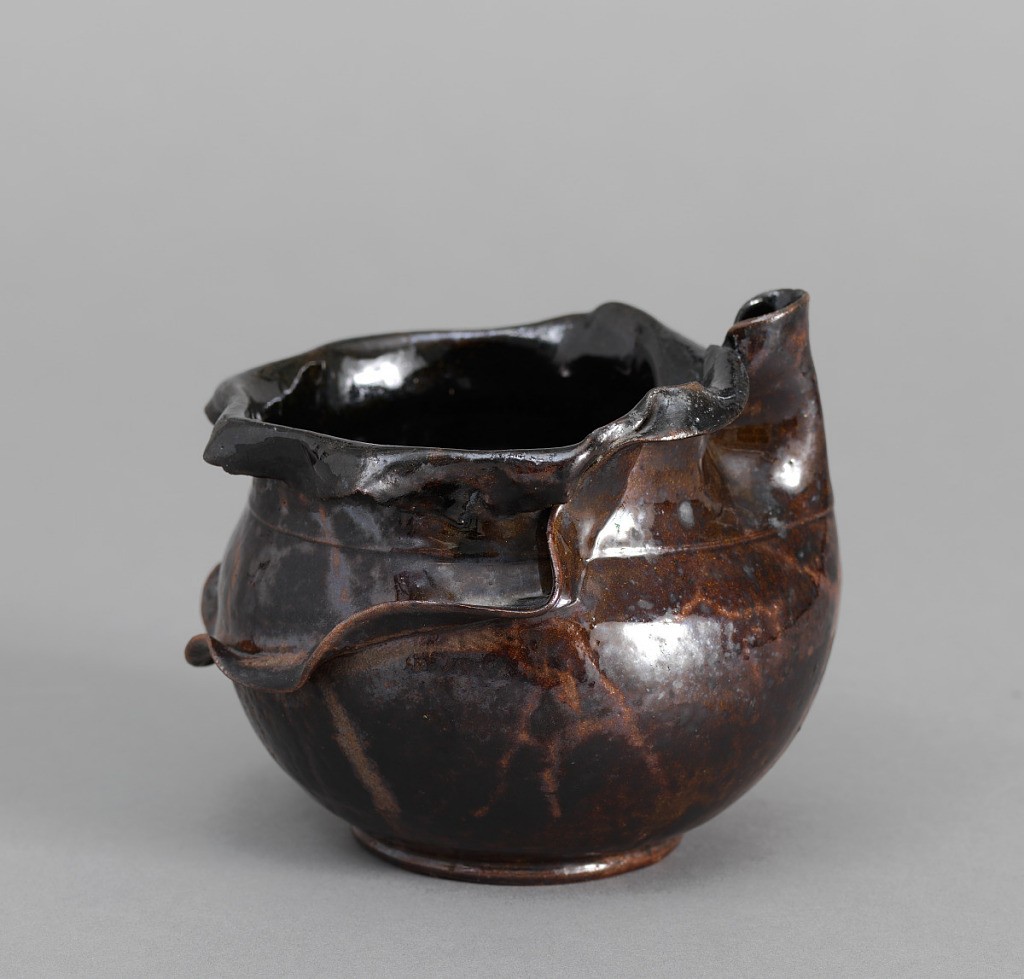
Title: Vase
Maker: George E. Ohr, American, 1857–1918
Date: ca. 1893–1909
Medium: Glazed earthenware
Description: Vase with spout. Red-buff colored clay body, thrown. Globular body with folded vertical spout, incised line demarcates shoulder, turned-down flat ruffled rim with jagged edges; low flat foot. Around back of body is applied ribbon-like ruffled "apron." Exterior covered with variegated dark brown glaze mottled with darker splotches. Areas of exterior, particularly the lower half of body, have a dark film fired over the glaze. Interior covered with black glaze. Bottom partially glazed.